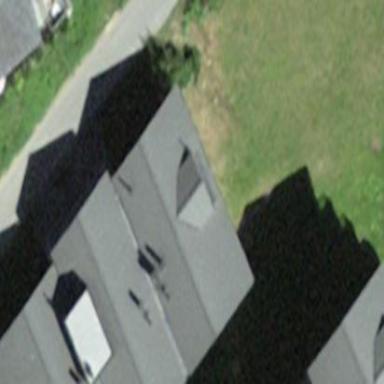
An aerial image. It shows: Gabled roof adorns the apartments building.